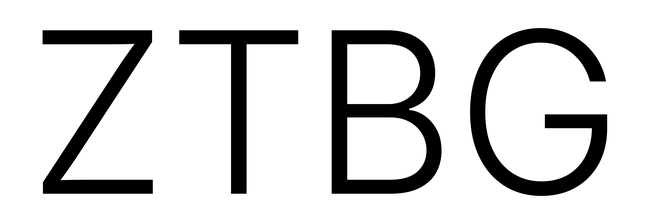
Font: Inter_Light